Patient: sex M, age 54
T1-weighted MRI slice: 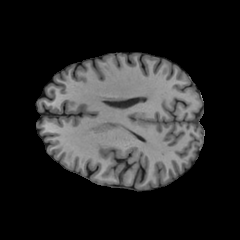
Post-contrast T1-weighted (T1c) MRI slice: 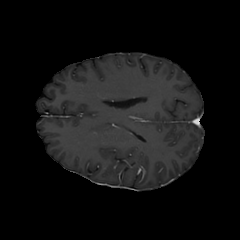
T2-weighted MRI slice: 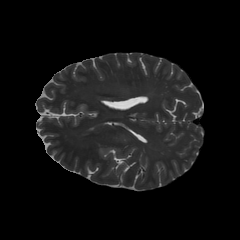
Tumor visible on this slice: no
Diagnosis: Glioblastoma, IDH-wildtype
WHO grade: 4